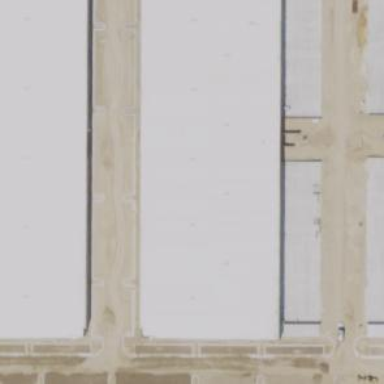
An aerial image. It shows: Warehouse.